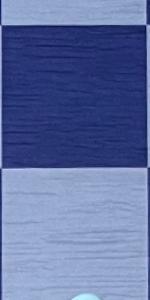
Label: Empty